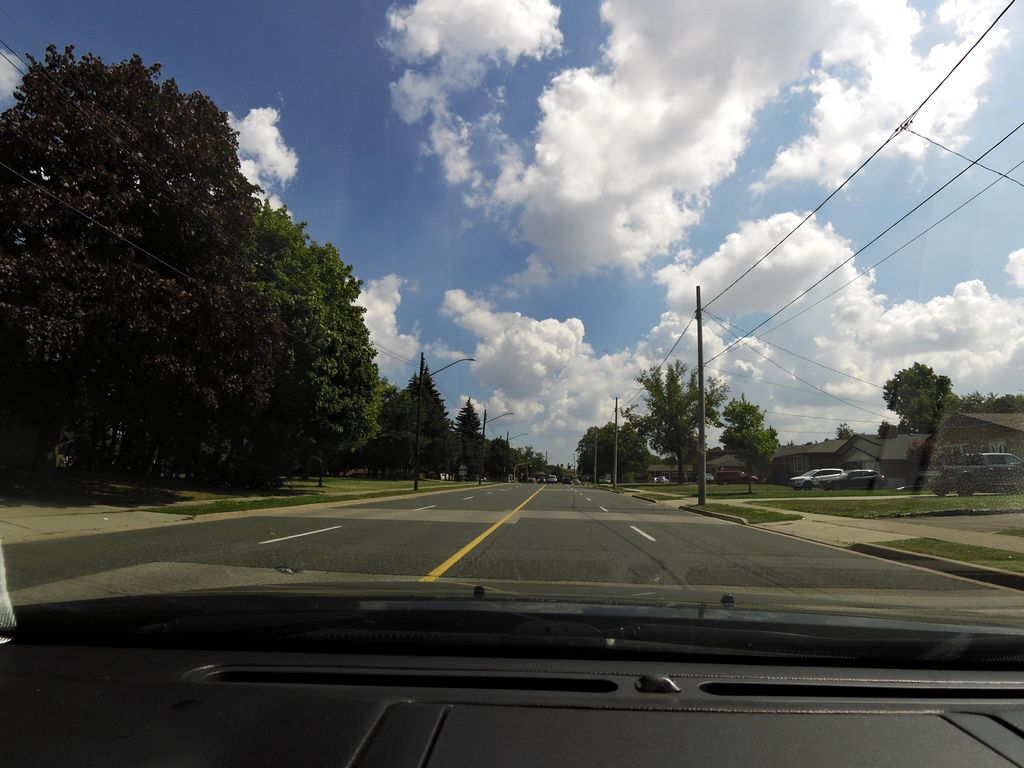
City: hamilton